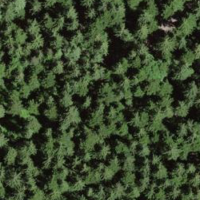
EUNIS habitat code: 43
Species observed at this site:
Vaccinium myrtillus